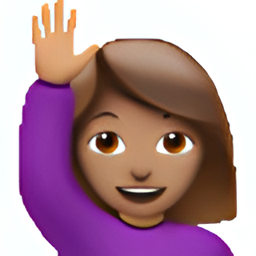
Name: happy person raising one hand
Emoji: 🙋🏽
Group: People & Body
Sub-group: person-gesture